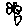
Label: flower